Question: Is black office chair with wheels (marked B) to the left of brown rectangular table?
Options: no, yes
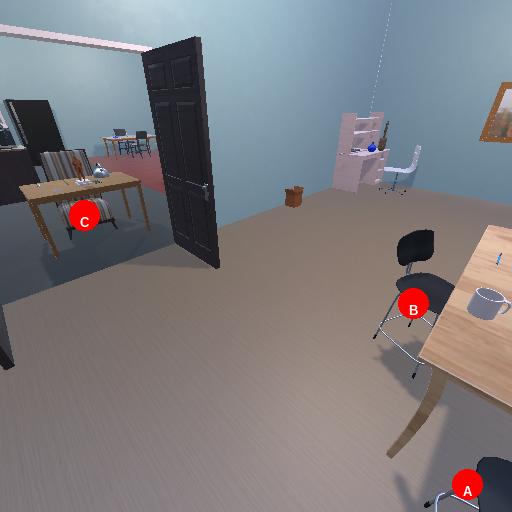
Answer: no